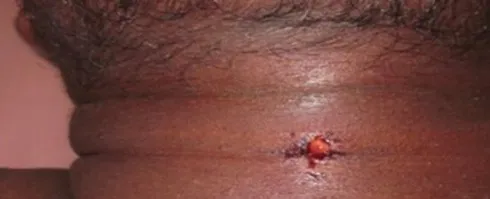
Picture showing penetrating neck injury entry site.
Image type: medical_photograph (skin_photograph)